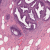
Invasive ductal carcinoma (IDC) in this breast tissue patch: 0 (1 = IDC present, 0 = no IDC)